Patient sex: F
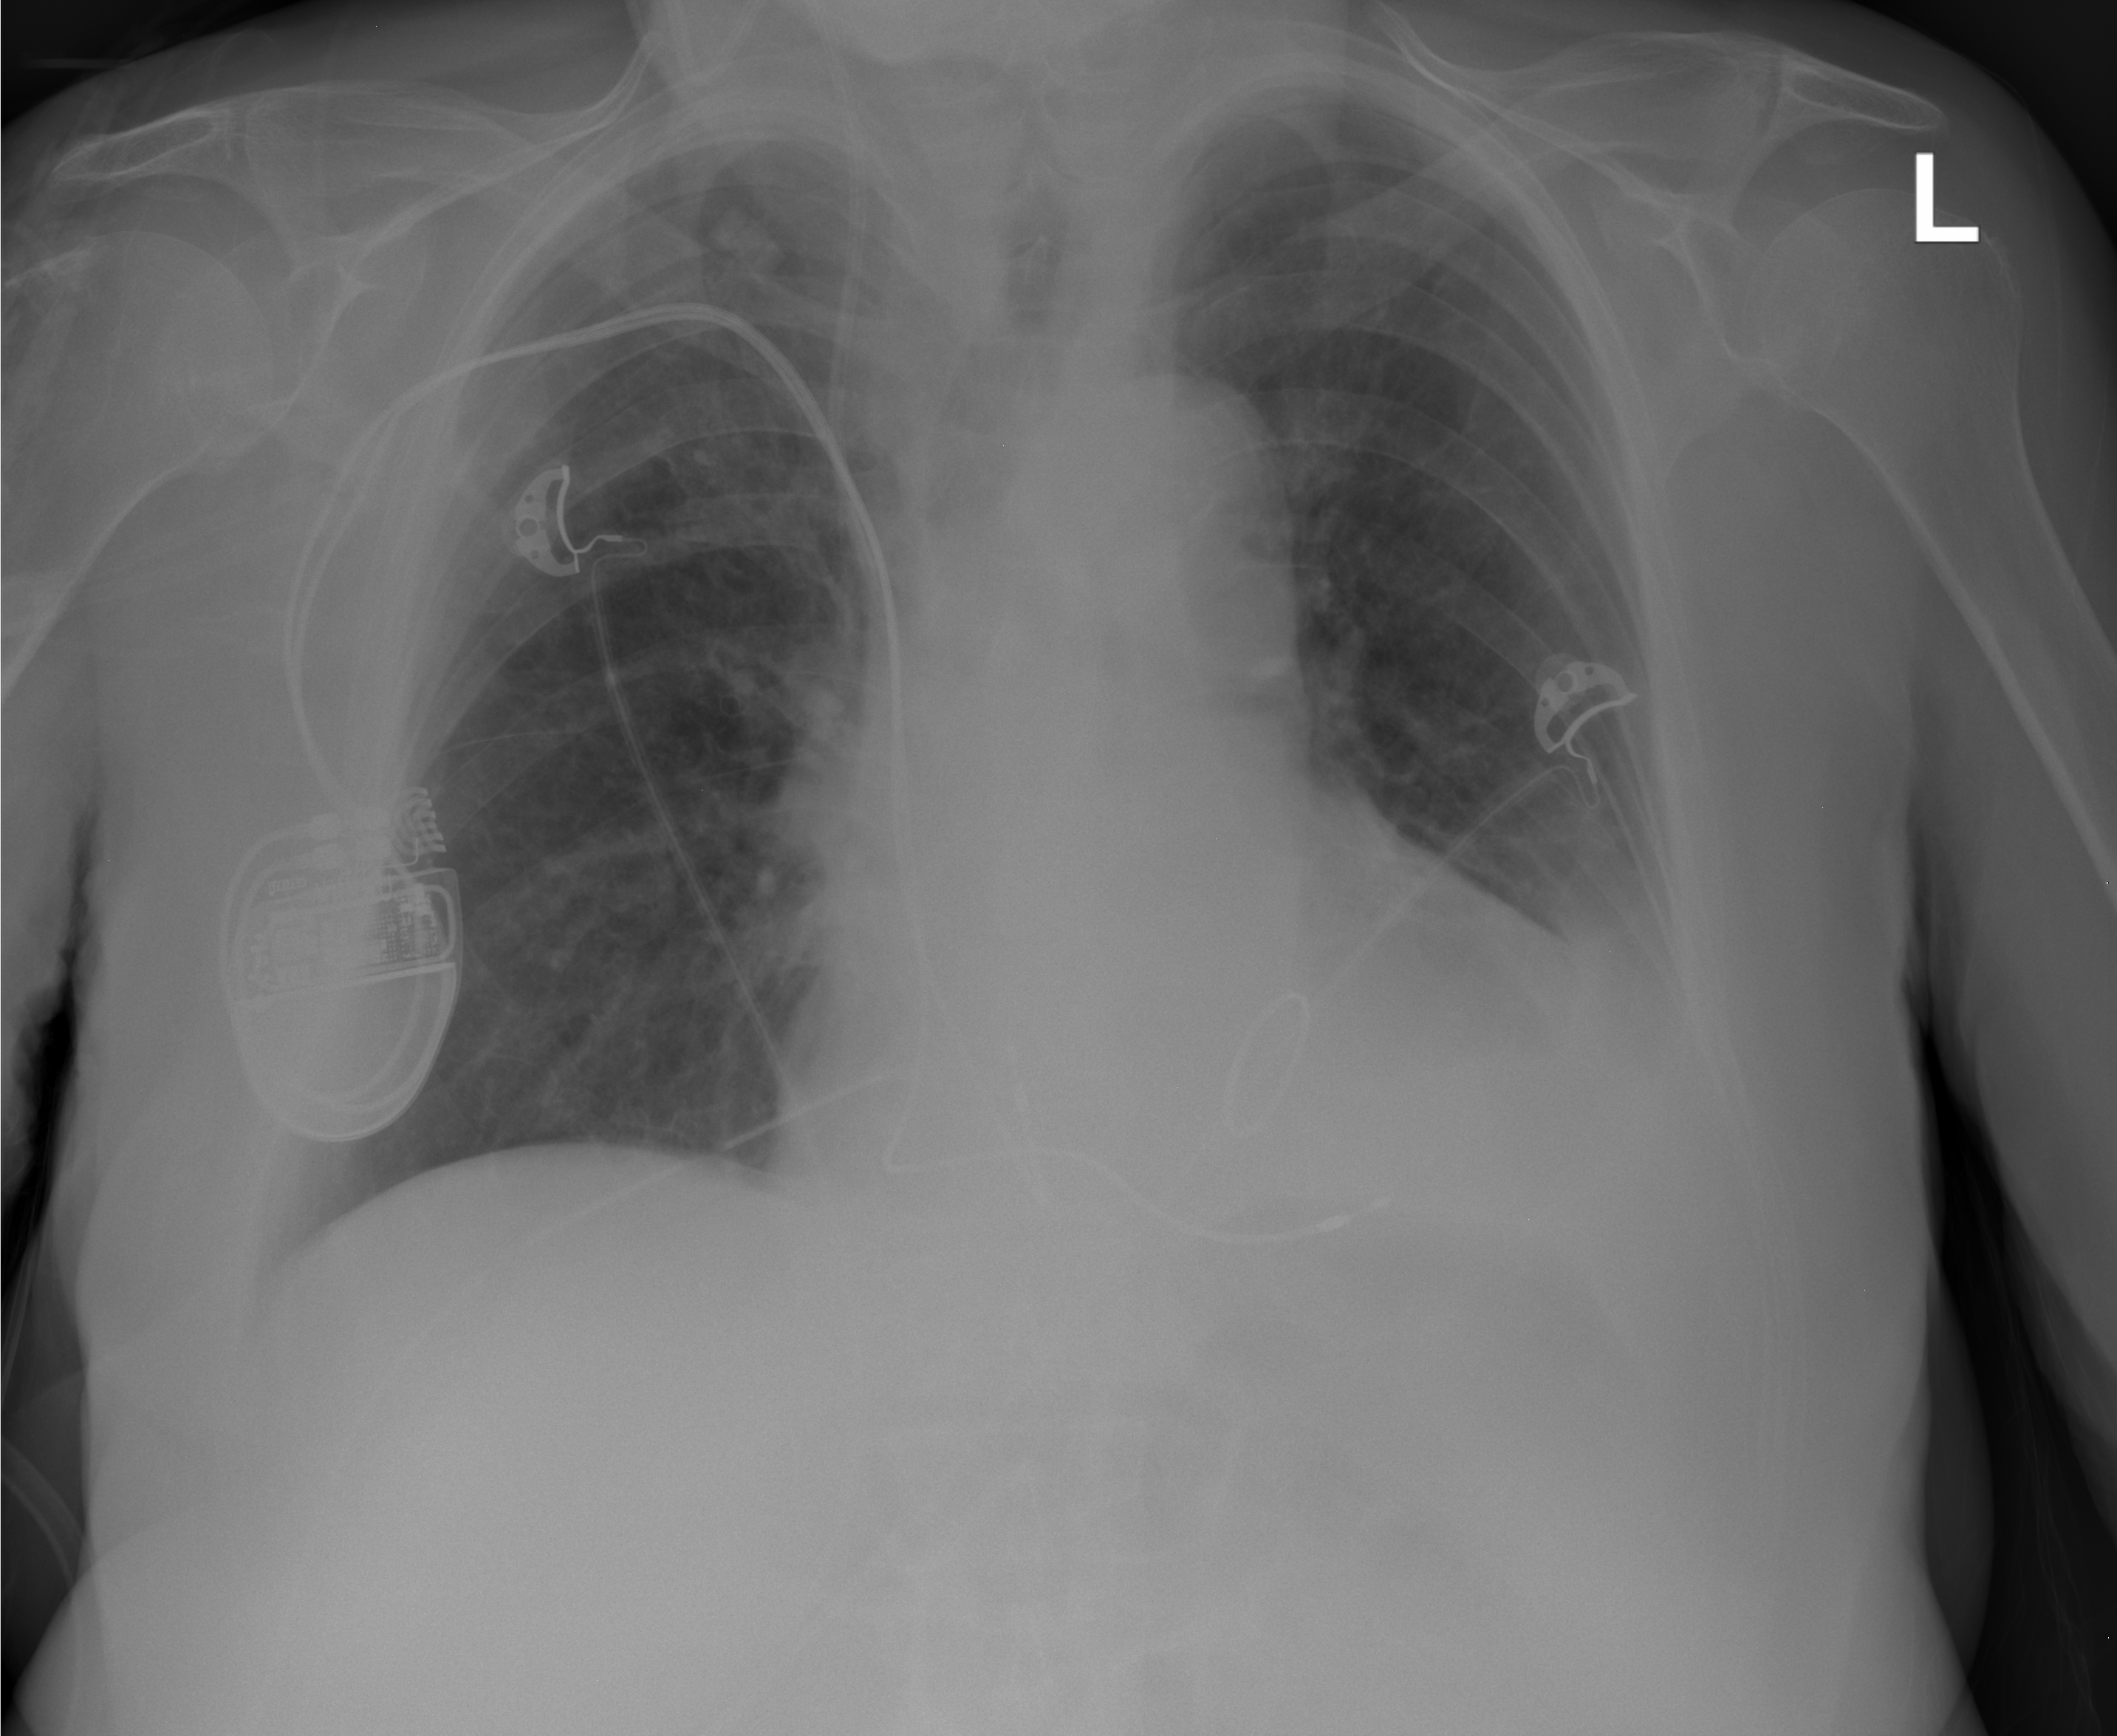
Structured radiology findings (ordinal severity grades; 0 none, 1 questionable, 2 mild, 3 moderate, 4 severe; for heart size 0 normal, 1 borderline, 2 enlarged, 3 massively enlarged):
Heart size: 2
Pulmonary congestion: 2
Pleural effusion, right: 0
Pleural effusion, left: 2
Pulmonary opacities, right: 0
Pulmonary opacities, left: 0
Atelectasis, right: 0
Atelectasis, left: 2